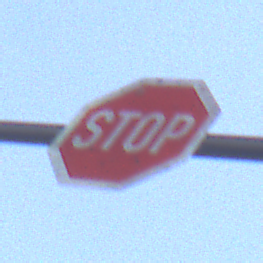
Verkehrszeichen: Stop
Umgebung: Roofed, Underpass
Tageszeit: Midday
Wetter: Clear
Licht: Natural
Jahreszeit: NotSpecified
Kontrast: LowContrast